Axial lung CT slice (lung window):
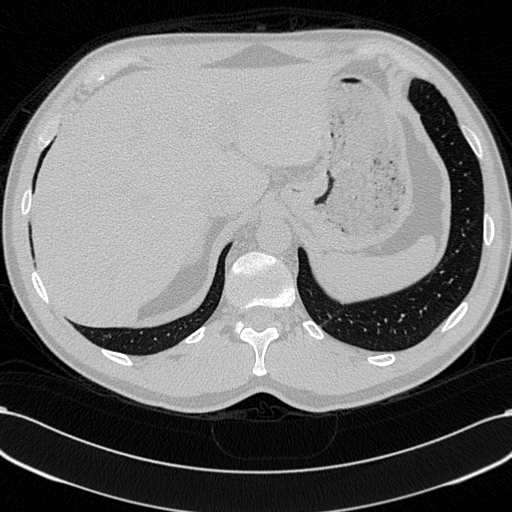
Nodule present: no